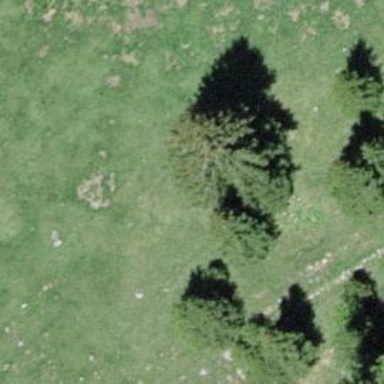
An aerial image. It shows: Needle-leaved tree in nature.